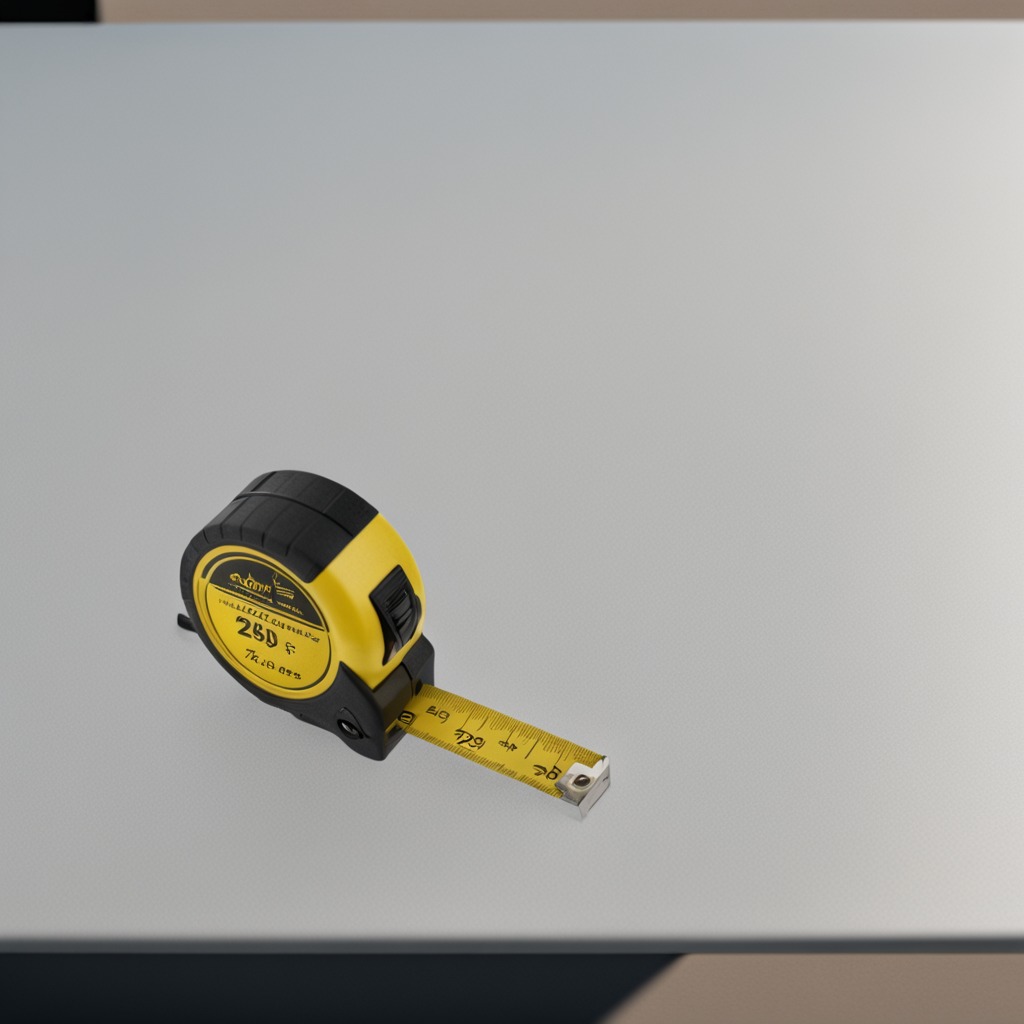
A measuring tape lies on the table in the afternoon light.